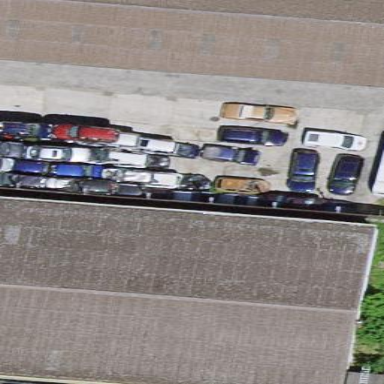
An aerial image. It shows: Group of garages.